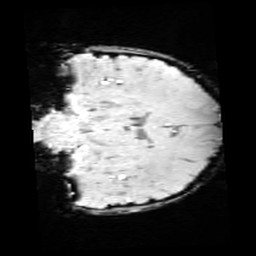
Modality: SWI
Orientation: coronal
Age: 11
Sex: female
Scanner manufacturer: siemens
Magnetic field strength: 3 T
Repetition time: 0.027 s
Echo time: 0.02 s